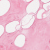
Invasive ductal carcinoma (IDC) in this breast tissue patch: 0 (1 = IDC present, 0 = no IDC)